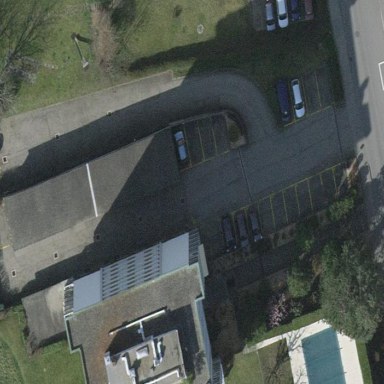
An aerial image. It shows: Group of garages.